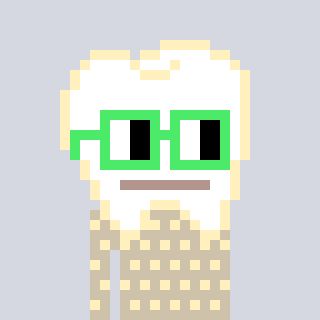
a pixel art character with square light green glasses, a tooth-shaped head and a bege-colored body on a cool background